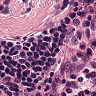
Metastatic tissue present: no